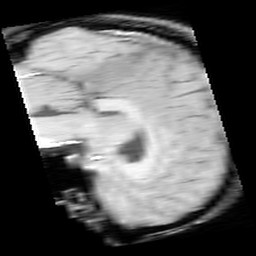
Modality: inplaneT1
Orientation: sagittal
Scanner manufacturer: ge
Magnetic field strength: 3 T
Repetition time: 0.325 s
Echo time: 0.003568 s